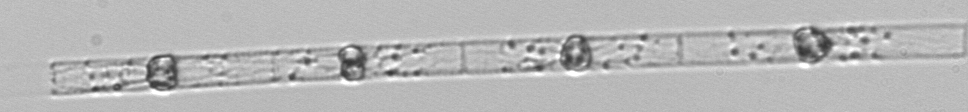
Label: Dactyliosolen_blavyanus